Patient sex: M
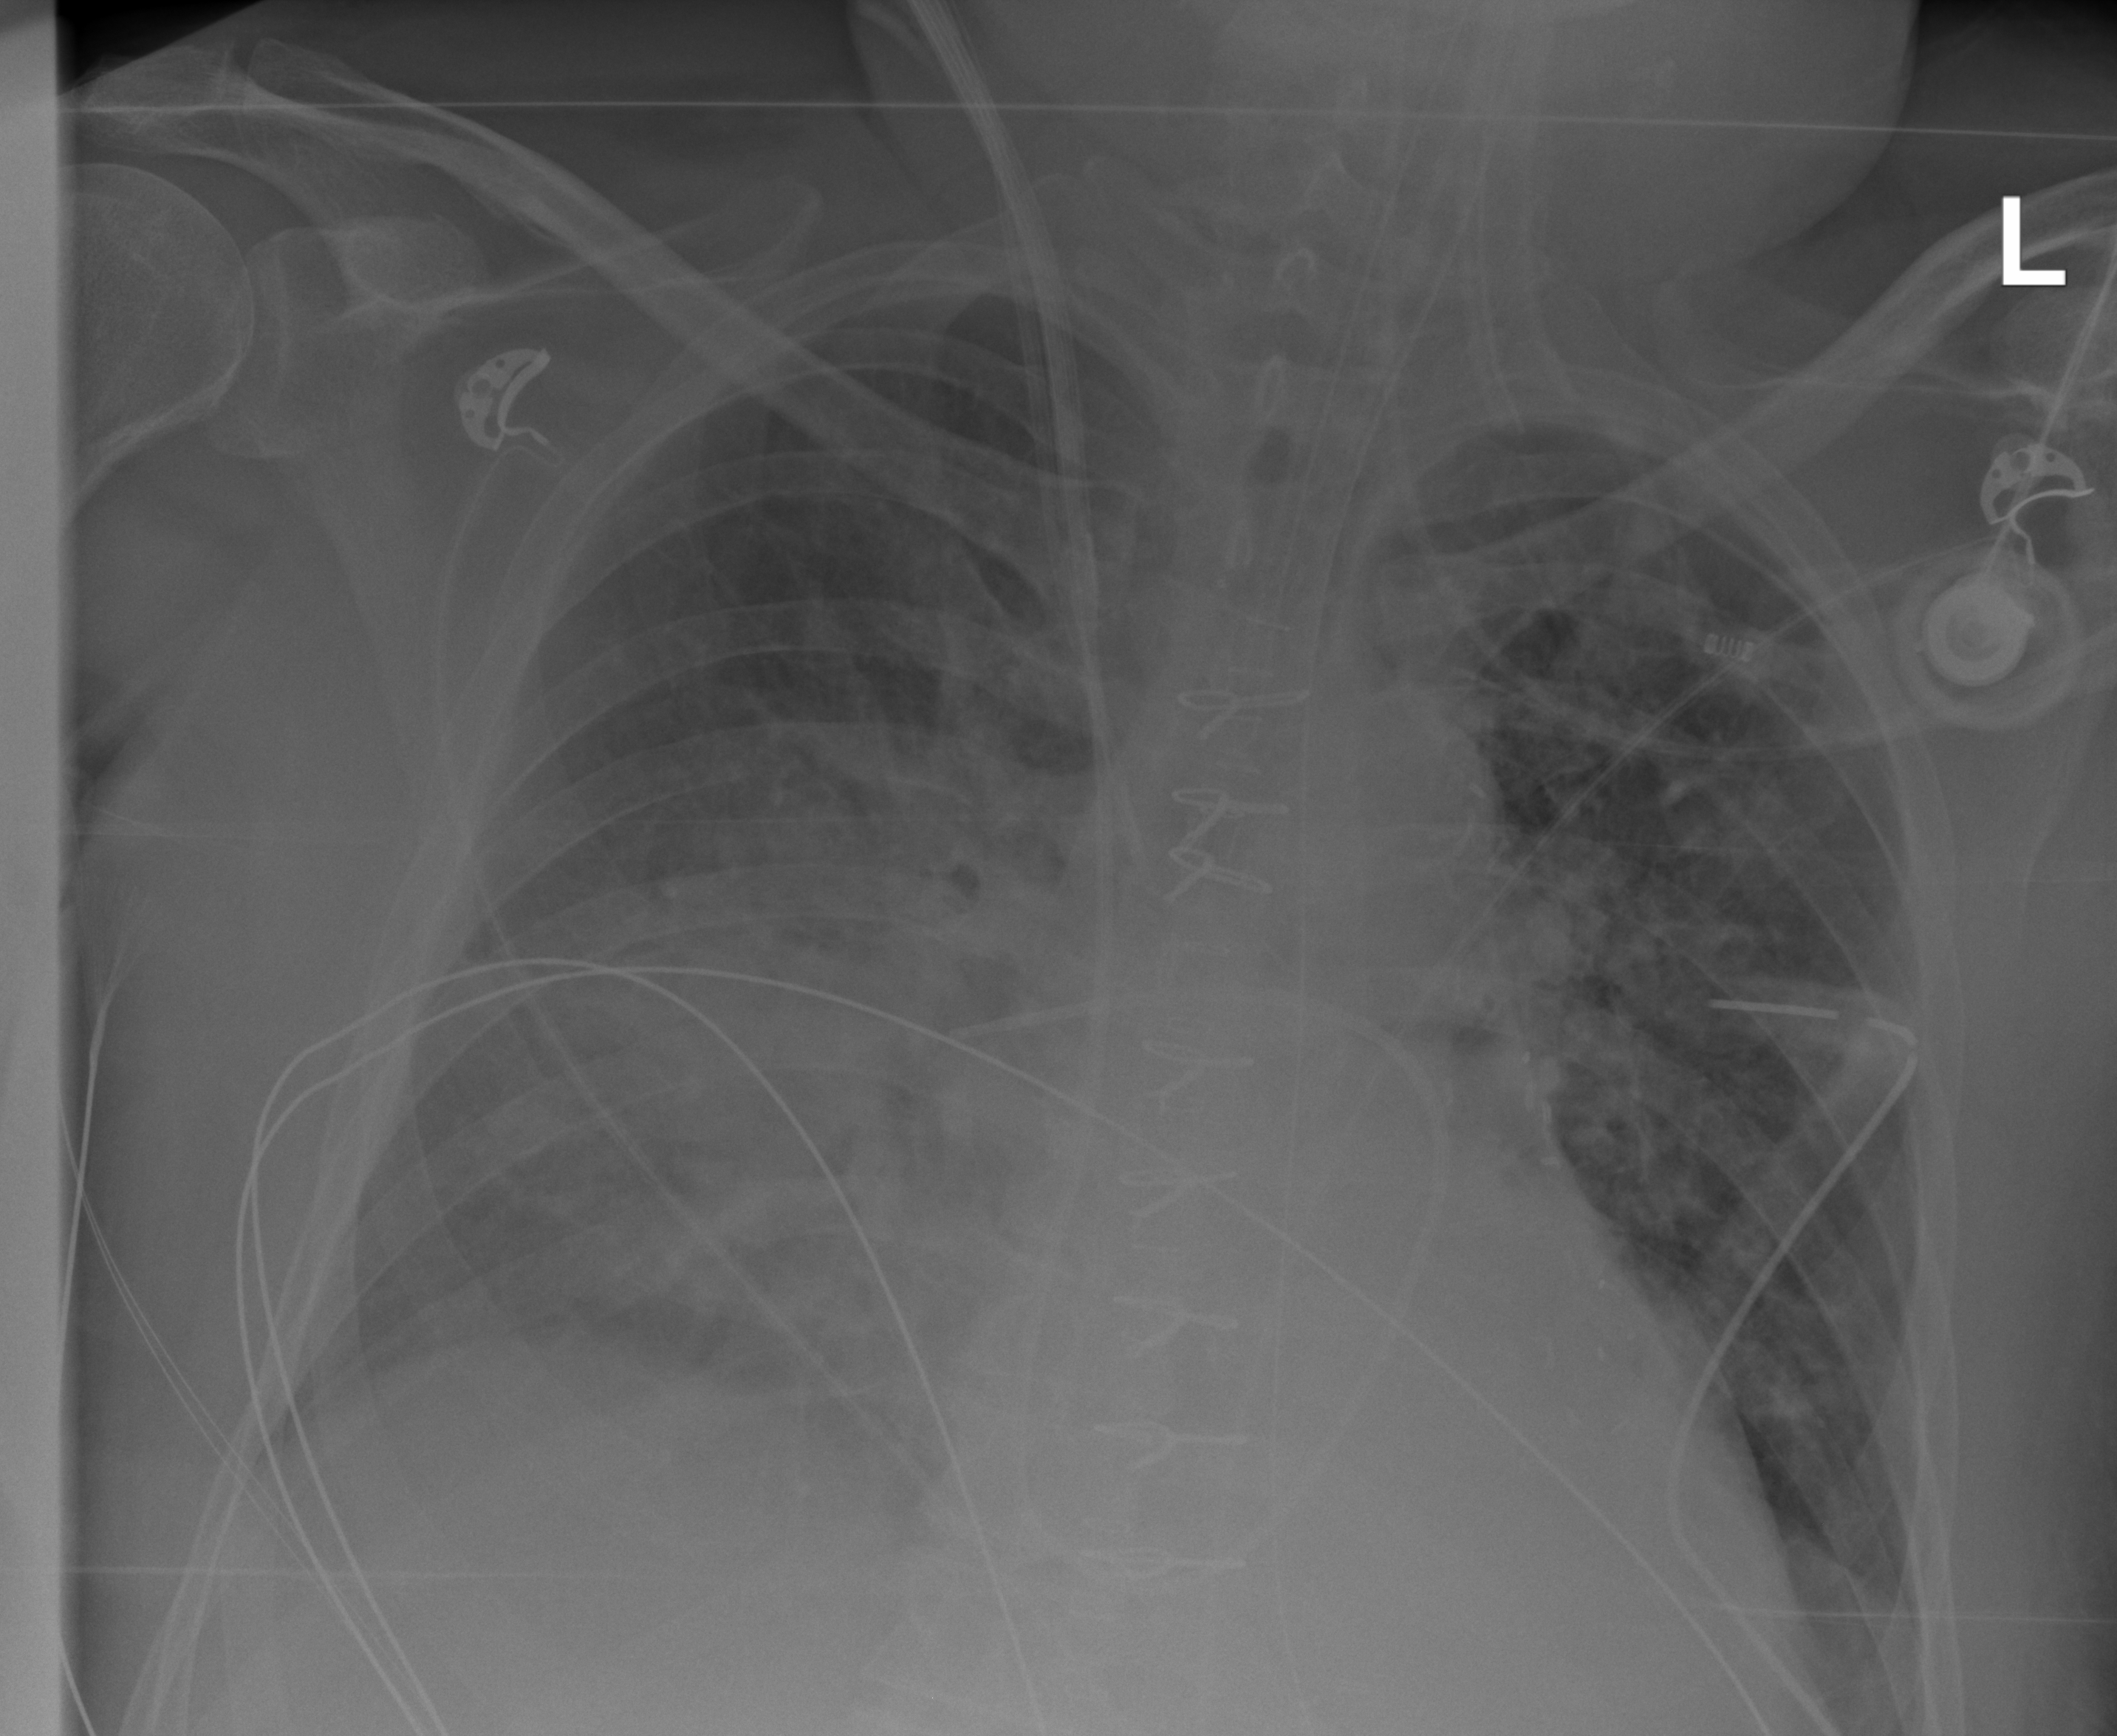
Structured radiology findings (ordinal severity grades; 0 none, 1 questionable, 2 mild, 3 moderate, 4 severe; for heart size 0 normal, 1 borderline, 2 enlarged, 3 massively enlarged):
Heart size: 0
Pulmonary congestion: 2
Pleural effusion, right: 3
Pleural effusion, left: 0
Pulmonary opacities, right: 2
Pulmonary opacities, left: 2
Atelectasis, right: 2
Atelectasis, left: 2